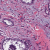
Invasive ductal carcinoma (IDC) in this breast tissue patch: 1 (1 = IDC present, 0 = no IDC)